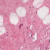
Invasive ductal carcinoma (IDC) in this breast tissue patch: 0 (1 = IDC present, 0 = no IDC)